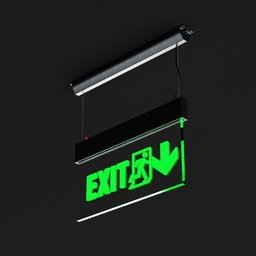
Label: decoration